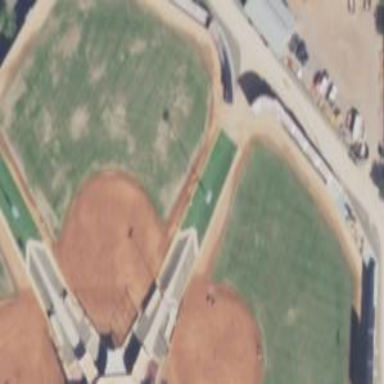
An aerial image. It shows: Baseball pitch for leisure and sports activities.